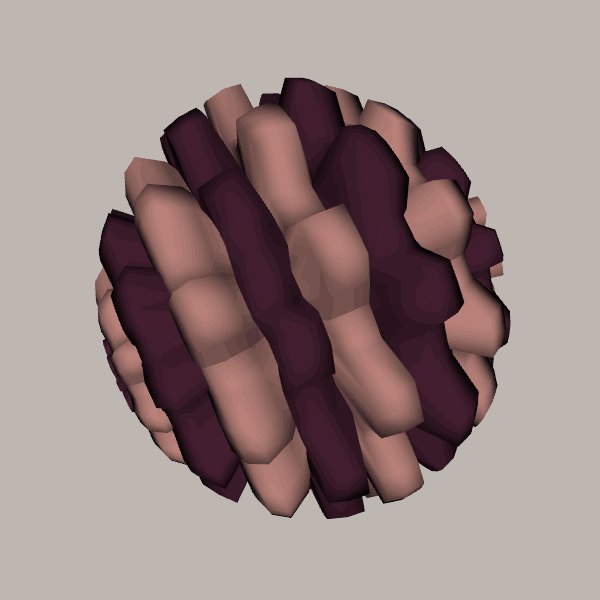
Background: light